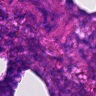
Metastatic tissue present: no